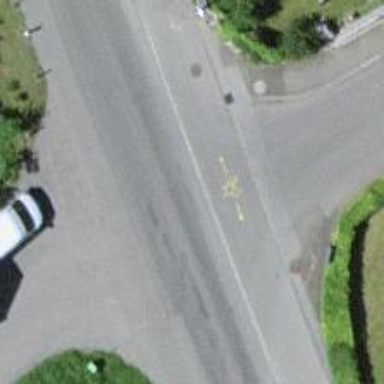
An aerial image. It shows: Bus stop with designated public transport stop position.